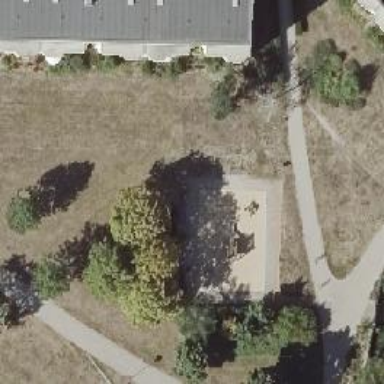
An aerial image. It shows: Playground area for leisure land.